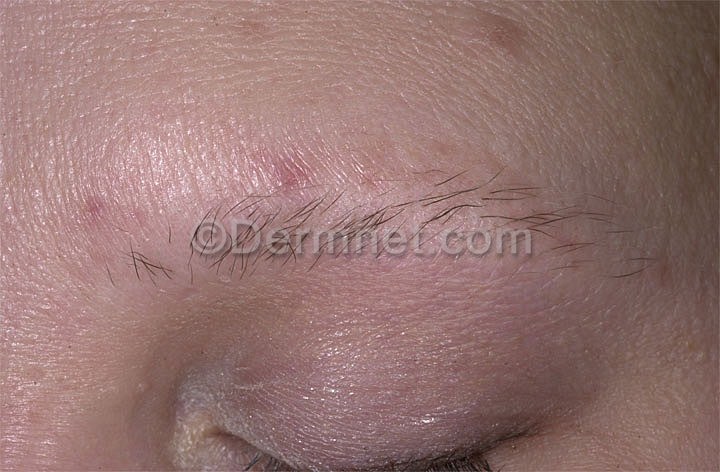
Disease: Nail Fungus and other Nail Disease